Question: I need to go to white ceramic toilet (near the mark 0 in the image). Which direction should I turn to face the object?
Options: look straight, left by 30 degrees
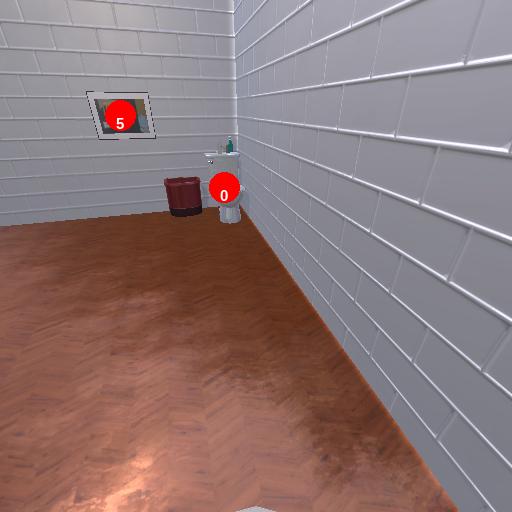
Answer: look straight